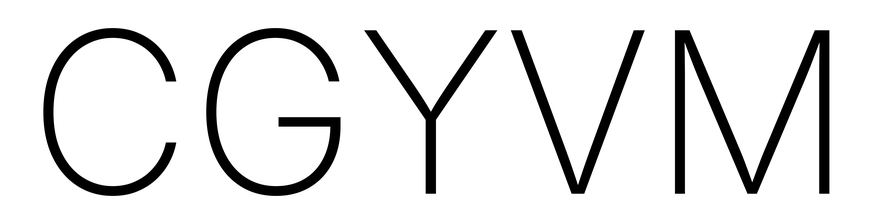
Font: Inter_ExtraLight